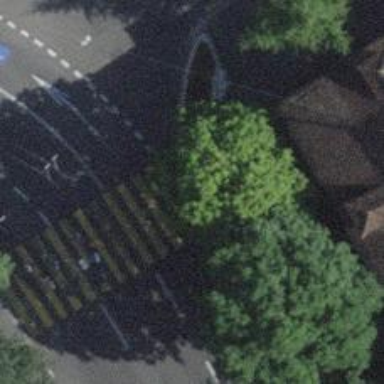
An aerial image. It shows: Kerb barrier.